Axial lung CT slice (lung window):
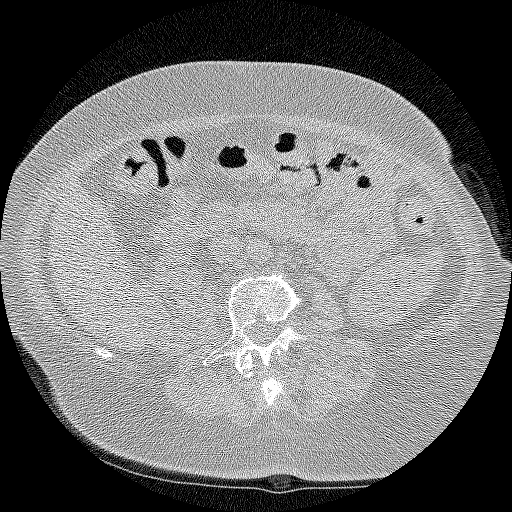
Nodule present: no